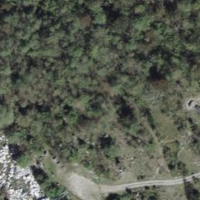
EUNIS habitat code: 44
Species observed at this site:
Motacilla cinerea
Erithacus rubecula
Troglodytes troglodytes
Phoenicurus ochruros
Sylvia atricapilla
Phoenicurus phoenicurus
Fringilla coelebs
Humulus lupulus
Buteo buteo
Corvus corax
Accipiter nisus